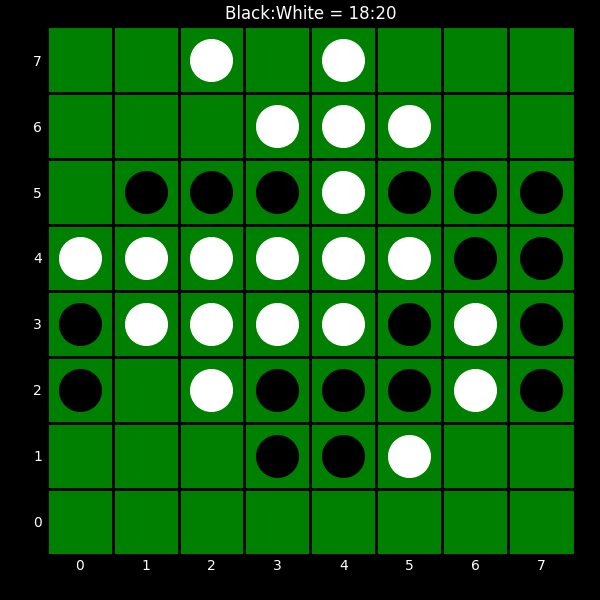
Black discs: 18
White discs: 20